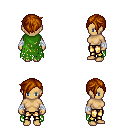
a pixel art fantasy rpg character, female body template, human, tanned skin, green tattered cape, gold greaves, brunette pixie cut hairstyle, white cloth bandages, four views (front, back, left, right), 2x2 character sprite sheet, small pixel art, hard edges, no anti-aliasing